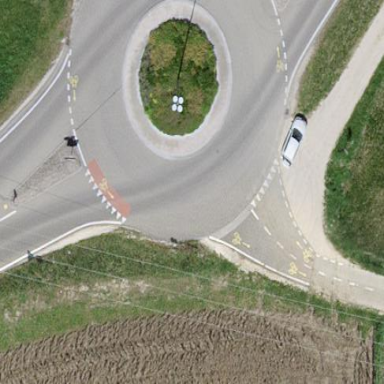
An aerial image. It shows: Tertiary road with asphalt surface leading to roundabout.